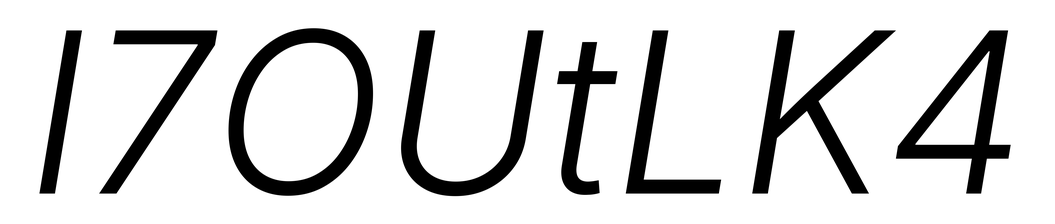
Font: Inter-Italic_Light_Italic